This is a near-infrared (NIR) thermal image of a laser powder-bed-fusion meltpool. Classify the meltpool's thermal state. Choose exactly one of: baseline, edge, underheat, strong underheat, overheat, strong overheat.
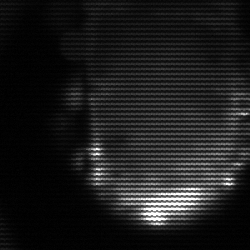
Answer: baseline